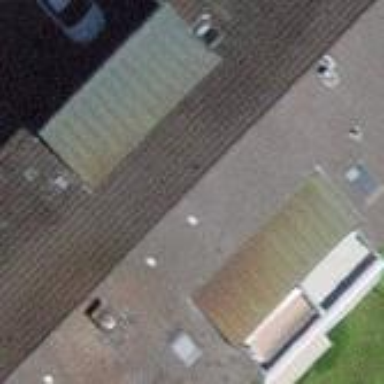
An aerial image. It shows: Building with gabled roof.